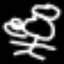
Label: angel